【题型】选择题　【知识点】立体几何　【难度】easy
如图，斜线段$AB$与平面$M$所成的角为$60^\circ$，$B$为斜足，平面$M$上的动点$P$满足$\angle PAB=30^\circ$，则点$P$的轨迹是（\quad）

A. 直线\qquad B. 圆\qquad C. 抛物线\qquad D. 椭圆
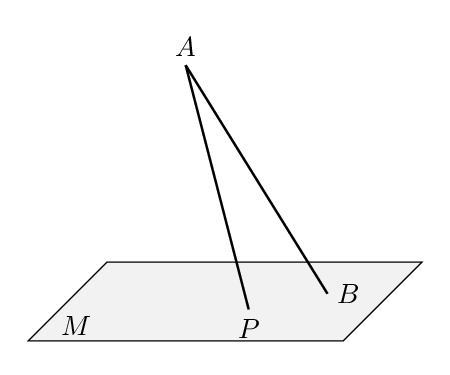
【解答】
\textbf{【答案】}D

\vspace{0.3cm}
\textbf{【分析】}根据题意得$P$点运动轨迹结合平面截圆锥截面判断即可.

\vspace{0.3cm}
\textbf{【详解】}平面$M$上的动点$P$满足$\angle PAB=30^\circ$，可以理解为$P$在以$AB$为轴的圆锥的侧面上，

再由斜线段$AB$与平面$M$所成的角为$60^\circ$，可得$P$的轨迹为：以$AB$为轴线的圆锥侧面与平面$M$的交线，如图所示：

所以点$P$的轨迹是椭圆.

故选：D.

\vspace{0.3cm}
\textbf{【点睛】}结论点睛：用垂直于圆锥轴的平面去截圆锥，得到的是圆；把平面渐渐倾斜，得到椭圆；当平面和圆锥的一条母线平行时，得到抛物线.
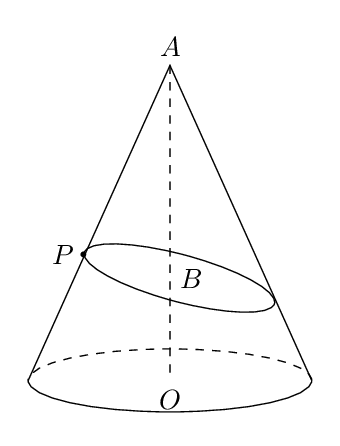